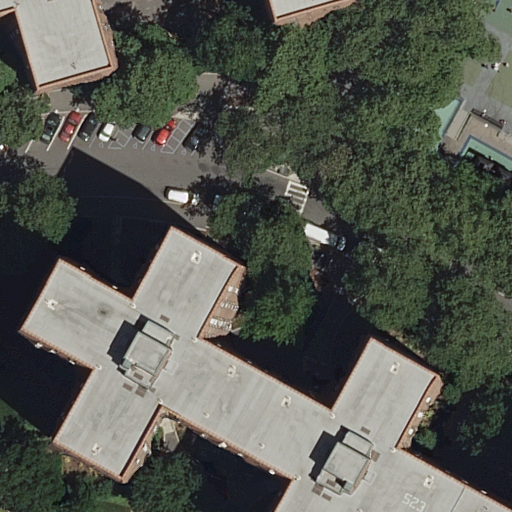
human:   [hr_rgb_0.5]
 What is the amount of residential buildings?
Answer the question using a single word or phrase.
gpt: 2

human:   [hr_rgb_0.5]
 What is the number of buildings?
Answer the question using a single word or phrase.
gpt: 2

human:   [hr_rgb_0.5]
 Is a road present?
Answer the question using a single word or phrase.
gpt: yes

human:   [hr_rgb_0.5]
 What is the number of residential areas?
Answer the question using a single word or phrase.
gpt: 1

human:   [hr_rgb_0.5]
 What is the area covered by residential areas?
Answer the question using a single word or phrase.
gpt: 10614m2

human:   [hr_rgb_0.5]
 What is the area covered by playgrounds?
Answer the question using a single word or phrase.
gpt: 21m2

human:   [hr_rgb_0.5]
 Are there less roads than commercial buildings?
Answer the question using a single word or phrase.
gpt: no

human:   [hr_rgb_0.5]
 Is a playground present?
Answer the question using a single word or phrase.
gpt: yes

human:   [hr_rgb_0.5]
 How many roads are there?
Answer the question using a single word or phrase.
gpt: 3

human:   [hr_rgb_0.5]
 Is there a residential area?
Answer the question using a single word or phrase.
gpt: yes

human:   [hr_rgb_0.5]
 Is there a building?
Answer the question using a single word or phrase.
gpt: yes

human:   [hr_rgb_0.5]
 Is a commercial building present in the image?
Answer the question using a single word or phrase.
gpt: no

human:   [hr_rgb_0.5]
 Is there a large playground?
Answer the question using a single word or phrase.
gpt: no

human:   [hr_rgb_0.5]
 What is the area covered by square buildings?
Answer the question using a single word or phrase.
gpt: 0m2

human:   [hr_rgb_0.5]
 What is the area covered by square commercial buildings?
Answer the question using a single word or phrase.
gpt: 0m2

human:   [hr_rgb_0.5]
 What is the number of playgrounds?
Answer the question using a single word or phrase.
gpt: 1

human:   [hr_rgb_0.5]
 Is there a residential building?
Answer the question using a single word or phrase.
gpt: yes

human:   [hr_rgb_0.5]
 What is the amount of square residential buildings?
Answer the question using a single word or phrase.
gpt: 0

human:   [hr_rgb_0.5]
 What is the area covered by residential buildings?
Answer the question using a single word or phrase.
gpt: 2540m2

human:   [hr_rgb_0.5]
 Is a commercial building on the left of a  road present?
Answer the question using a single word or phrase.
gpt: no

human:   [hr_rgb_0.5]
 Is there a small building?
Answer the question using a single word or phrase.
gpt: no

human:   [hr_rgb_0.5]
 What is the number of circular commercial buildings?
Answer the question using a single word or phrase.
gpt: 0

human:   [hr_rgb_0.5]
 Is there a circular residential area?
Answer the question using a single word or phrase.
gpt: no

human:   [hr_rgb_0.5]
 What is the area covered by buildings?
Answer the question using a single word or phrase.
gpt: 2540m2

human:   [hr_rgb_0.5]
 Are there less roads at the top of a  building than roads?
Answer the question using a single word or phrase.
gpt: yes

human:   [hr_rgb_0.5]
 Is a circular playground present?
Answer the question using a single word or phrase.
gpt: no

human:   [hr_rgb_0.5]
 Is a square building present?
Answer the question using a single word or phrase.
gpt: no

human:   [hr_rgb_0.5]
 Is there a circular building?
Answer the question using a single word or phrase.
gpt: no

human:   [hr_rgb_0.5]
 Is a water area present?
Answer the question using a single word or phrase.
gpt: no

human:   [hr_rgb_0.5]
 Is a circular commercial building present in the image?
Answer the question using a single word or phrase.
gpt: no

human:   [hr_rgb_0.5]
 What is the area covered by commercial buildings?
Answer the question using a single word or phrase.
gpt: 0m2

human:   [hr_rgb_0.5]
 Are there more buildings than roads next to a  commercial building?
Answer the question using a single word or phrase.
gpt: yes

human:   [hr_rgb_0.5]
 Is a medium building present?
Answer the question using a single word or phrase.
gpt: yes

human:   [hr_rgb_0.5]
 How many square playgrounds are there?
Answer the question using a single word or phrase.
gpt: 0

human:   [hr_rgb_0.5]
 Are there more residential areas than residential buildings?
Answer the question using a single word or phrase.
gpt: no

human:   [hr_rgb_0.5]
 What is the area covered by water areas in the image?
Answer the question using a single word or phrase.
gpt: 0m2

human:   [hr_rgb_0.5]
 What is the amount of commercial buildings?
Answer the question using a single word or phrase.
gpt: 0

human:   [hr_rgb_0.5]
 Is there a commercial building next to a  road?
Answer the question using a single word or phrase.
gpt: no

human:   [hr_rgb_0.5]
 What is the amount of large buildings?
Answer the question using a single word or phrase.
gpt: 1

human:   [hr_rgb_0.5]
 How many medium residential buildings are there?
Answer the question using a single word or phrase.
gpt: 1

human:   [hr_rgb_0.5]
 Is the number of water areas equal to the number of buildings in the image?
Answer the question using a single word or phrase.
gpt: no

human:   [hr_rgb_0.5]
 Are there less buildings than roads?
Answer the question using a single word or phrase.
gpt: yes

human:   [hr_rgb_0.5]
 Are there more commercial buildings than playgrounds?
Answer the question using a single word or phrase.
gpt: no

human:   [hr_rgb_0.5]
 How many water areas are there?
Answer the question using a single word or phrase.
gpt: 0

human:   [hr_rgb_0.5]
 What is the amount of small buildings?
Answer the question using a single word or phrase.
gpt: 0

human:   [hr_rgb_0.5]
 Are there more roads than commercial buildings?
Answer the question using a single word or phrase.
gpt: yes

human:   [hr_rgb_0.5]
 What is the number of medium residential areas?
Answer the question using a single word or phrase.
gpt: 0

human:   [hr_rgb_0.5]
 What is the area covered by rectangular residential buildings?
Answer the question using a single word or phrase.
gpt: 0m2

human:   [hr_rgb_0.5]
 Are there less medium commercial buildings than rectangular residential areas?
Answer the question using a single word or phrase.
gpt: yes

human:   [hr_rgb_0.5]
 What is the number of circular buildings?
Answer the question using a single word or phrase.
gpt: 0

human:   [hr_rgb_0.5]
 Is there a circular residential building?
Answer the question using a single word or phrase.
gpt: no

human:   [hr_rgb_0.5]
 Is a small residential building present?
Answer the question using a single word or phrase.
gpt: no

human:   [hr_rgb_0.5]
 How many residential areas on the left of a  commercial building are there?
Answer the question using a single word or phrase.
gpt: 0

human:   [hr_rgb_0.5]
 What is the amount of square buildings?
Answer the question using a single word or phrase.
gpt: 0

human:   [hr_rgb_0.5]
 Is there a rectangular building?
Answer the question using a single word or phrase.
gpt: no

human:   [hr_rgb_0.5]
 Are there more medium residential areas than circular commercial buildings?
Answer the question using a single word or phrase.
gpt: no

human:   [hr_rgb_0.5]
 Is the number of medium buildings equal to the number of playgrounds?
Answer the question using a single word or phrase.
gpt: yes

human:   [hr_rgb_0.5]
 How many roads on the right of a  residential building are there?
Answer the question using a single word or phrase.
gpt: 1

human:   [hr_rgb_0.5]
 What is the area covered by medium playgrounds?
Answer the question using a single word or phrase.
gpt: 0m2

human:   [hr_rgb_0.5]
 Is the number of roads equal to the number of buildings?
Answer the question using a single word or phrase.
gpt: no

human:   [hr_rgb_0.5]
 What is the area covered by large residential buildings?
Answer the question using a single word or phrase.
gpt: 2248m2

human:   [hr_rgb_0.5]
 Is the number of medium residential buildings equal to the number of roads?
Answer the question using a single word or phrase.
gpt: no

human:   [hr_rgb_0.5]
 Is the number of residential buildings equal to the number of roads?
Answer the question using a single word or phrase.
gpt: no

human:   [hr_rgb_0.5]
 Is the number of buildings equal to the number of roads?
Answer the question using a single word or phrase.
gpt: no